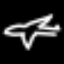
Label: airplane